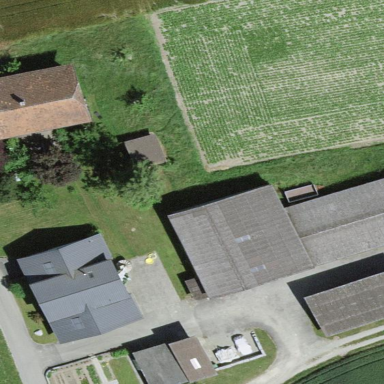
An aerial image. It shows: Farmyard area.